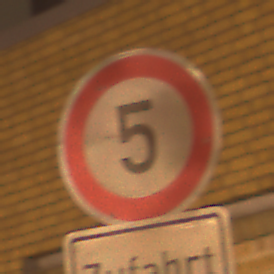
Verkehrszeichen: Geschwindigkeit5
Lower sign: HinweiseAufGefahrenDurchVerbaleAngabe11
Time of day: Night
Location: Outdoor (Urban)
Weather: Clear
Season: NotSpecified
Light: Artificial